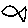
Label: fish